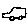
Label: car